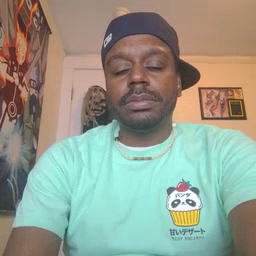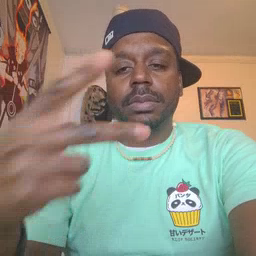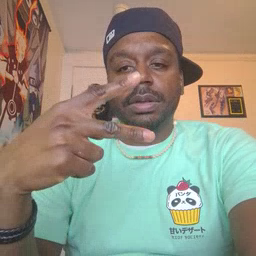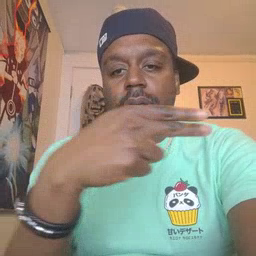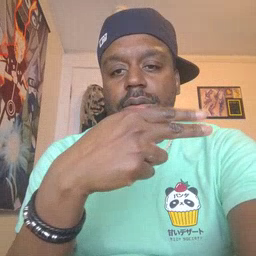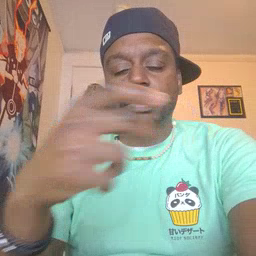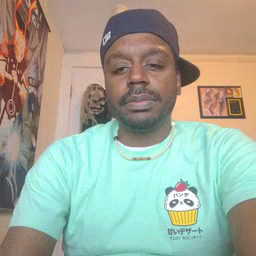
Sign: cut